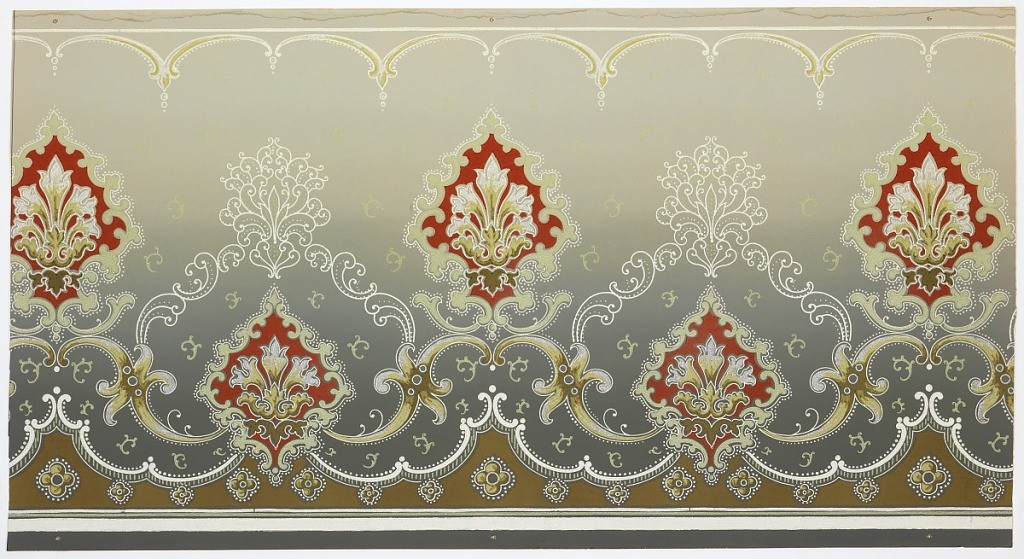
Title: Frieze
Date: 1905–1915
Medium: Machine-printed paper
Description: Alternating high and low floral medallions connected by scrolls. Secondary pattern of scrolling medallions. Top has scrolls/scallops with beading. Bottom has a scrolling scallop design, beading and flowers. Ground shades from dark blue-grey to light grey. Printed in red, greys, greens, whites, browns, and metallic silver.